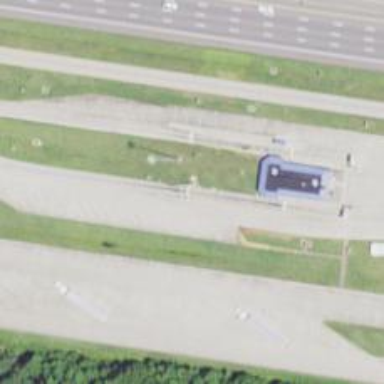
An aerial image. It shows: Weighbridge facility.